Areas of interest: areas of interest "Home Furnishing and Building Materials Market"
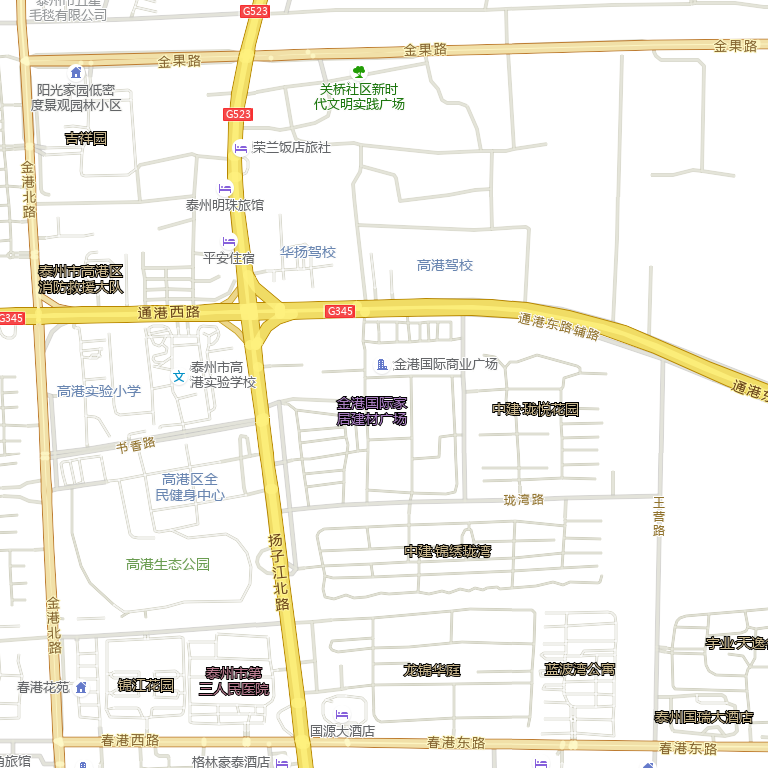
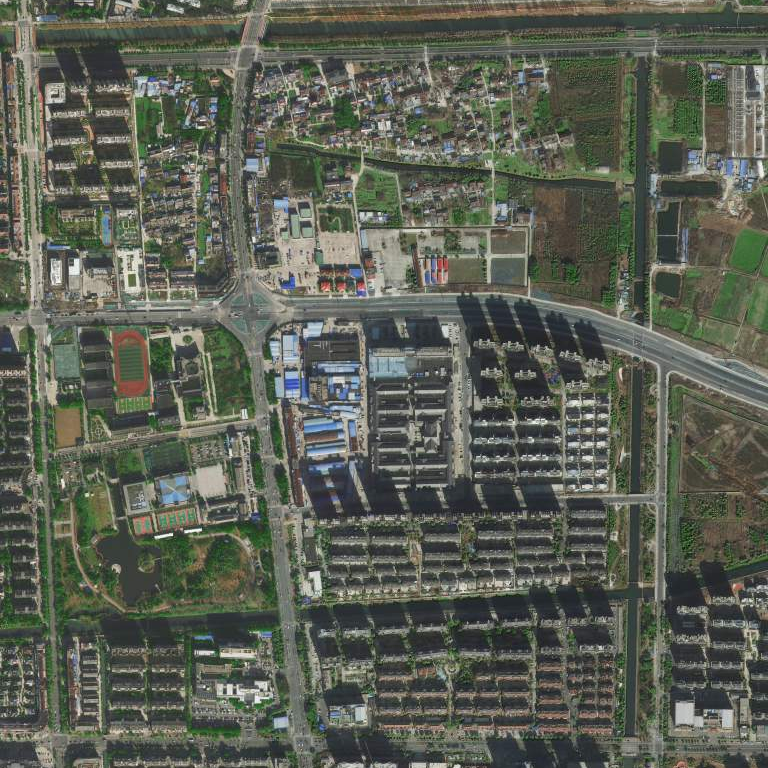